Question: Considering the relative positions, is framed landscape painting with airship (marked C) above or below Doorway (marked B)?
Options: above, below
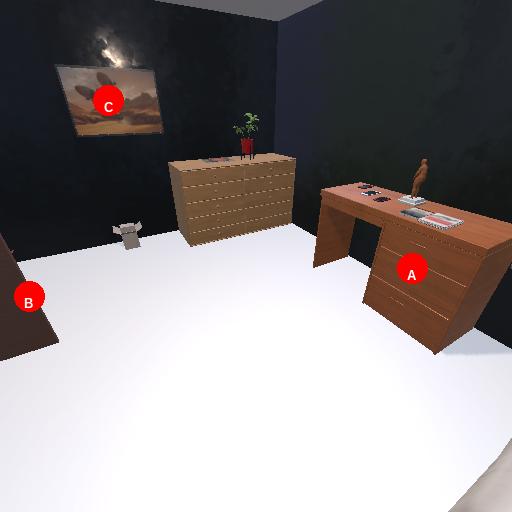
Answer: above